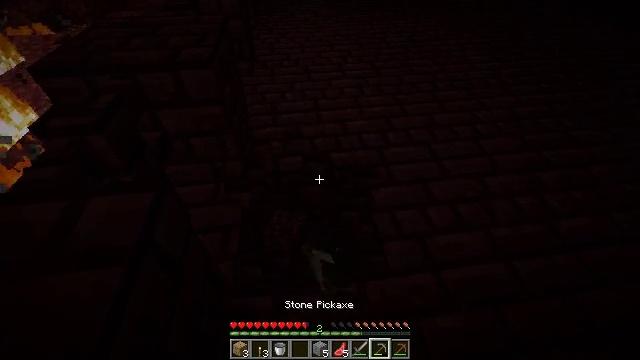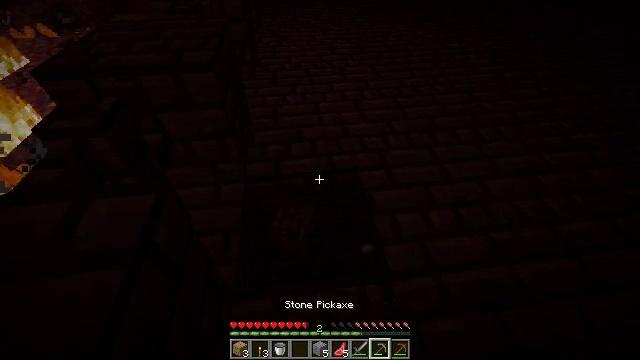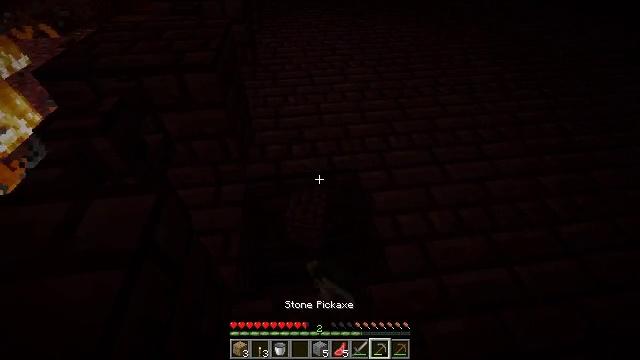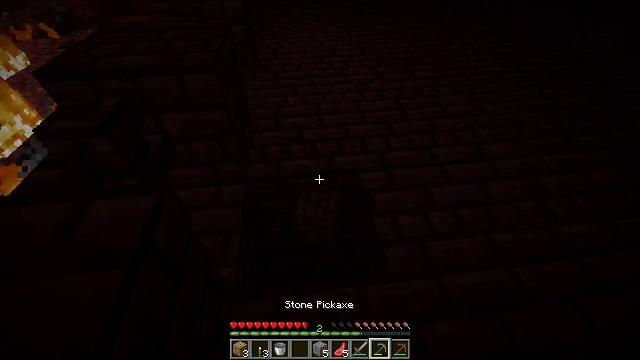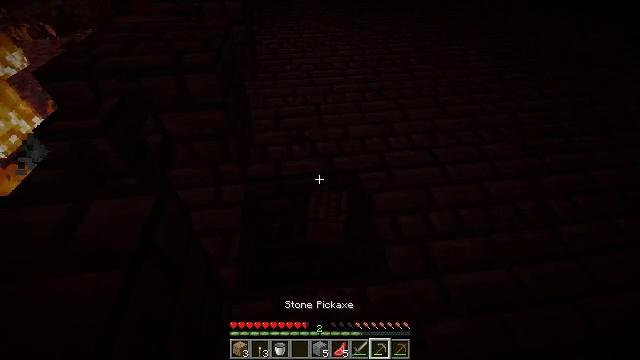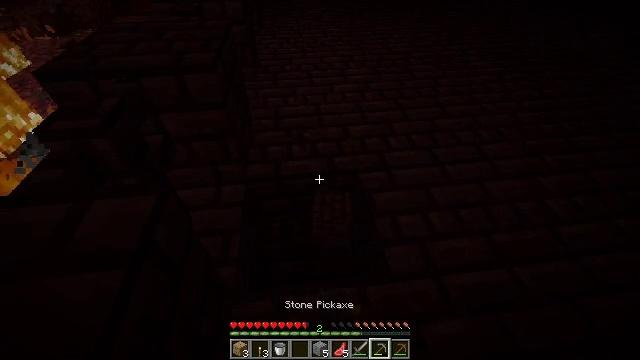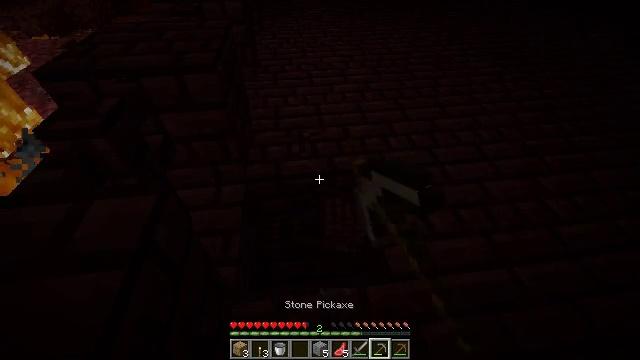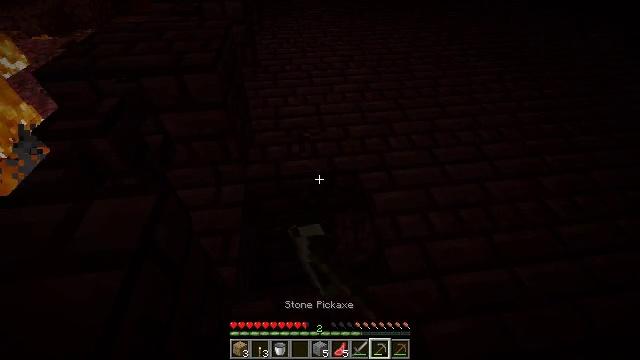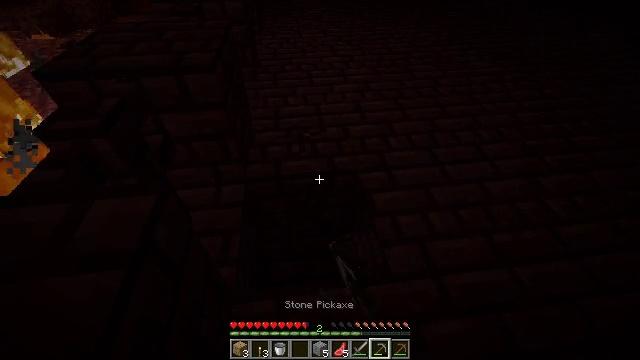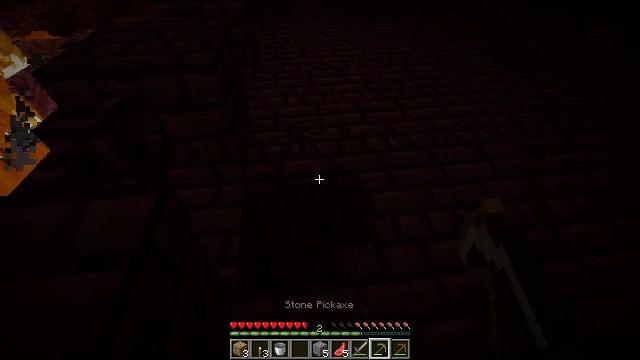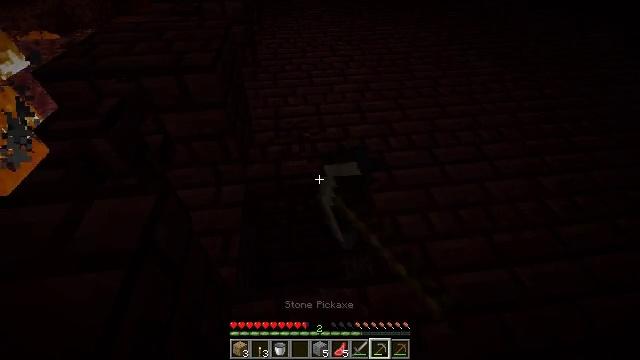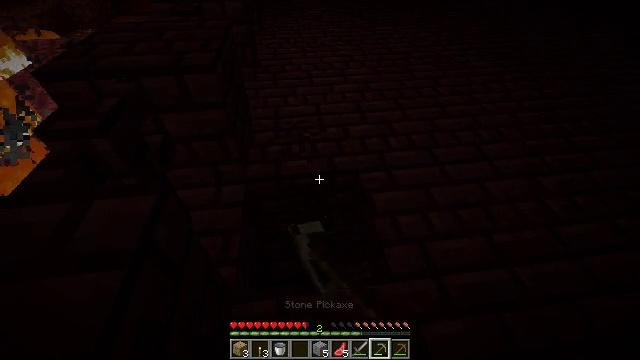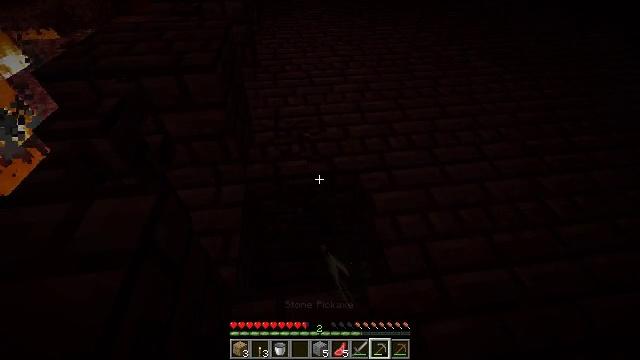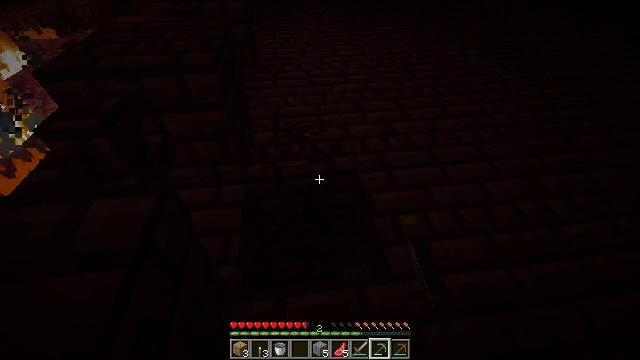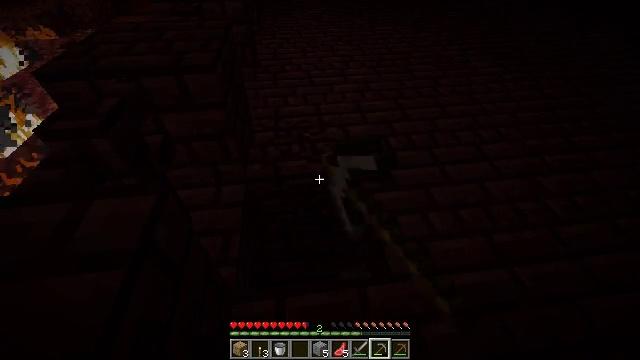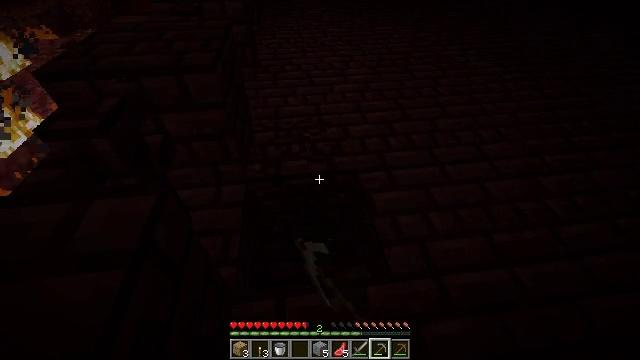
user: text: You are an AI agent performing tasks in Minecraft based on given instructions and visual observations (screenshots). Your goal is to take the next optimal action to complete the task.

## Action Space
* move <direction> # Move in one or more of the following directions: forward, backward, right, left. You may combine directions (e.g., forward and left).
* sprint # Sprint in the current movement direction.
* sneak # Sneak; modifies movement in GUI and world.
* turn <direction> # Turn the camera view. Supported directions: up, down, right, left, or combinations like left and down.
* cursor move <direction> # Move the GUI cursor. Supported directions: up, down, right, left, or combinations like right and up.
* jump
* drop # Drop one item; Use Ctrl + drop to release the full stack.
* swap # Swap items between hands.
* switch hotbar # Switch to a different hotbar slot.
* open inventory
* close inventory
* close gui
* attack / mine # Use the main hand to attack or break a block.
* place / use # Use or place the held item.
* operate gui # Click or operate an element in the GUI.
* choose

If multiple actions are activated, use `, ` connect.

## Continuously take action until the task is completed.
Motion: motion action
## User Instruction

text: Mine nether bricks.
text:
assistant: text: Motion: attack / mine
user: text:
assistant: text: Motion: attack / mine
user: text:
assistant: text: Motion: attack / mine
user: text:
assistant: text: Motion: attack / mine
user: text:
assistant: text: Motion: attack / mine
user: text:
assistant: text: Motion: attack / mine
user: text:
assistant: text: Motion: attack / mine
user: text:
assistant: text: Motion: attack / mine
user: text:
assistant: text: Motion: attack / mine
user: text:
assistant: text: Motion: attack / mine
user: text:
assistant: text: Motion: attack / mine
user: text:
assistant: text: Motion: attack / mine
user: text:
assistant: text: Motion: attack / mine
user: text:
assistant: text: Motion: attack / mine
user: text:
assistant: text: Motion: attack / mine
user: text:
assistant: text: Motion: attack / mine
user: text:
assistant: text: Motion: attack / mine
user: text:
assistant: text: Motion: attack / mine
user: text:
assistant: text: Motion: attack / mine
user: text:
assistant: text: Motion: attack / mine
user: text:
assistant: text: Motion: attack / mine
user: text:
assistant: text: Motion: attack / mine
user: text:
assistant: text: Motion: attack / mine
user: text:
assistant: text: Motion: attack / mine
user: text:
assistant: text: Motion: attack / mine
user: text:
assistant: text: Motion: turn down, attack / mine
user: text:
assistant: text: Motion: attack / mine
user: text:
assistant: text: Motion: attack / mine
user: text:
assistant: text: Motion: attack / mine
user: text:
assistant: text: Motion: attack / mine